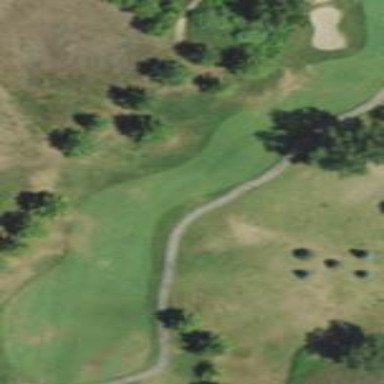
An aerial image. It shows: Golf fairway on grassy land designated for golfing activities.